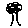
Label: tree